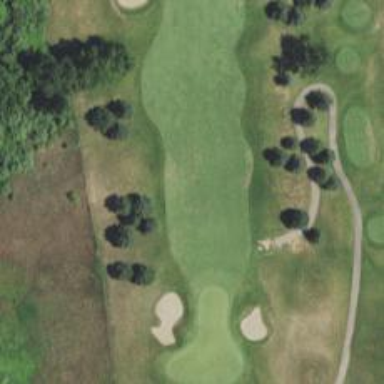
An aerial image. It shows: View of golf hole.